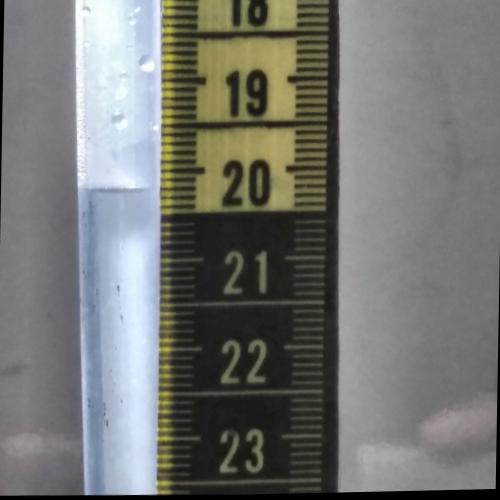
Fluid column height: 20.2 cm